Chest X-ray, PA view. Patient: 46 years old, sex F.
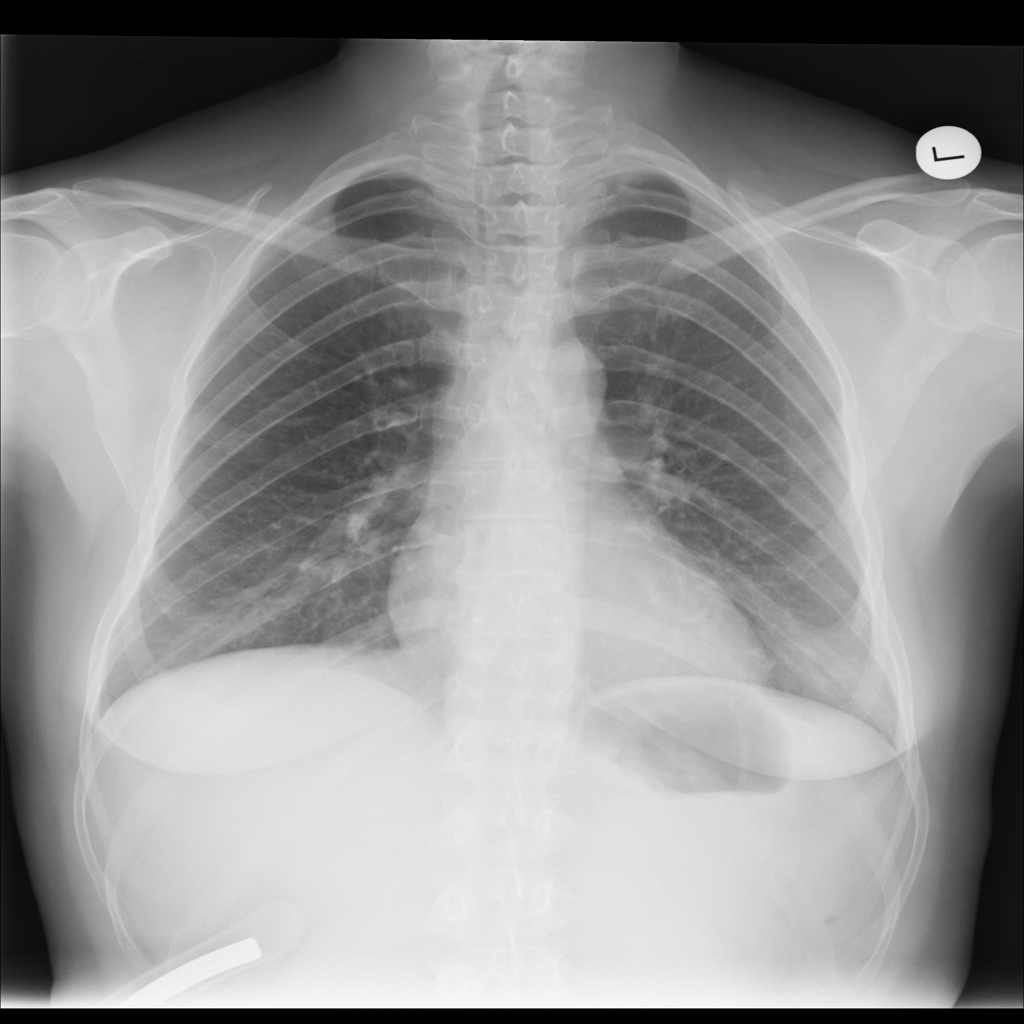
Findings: No Finding